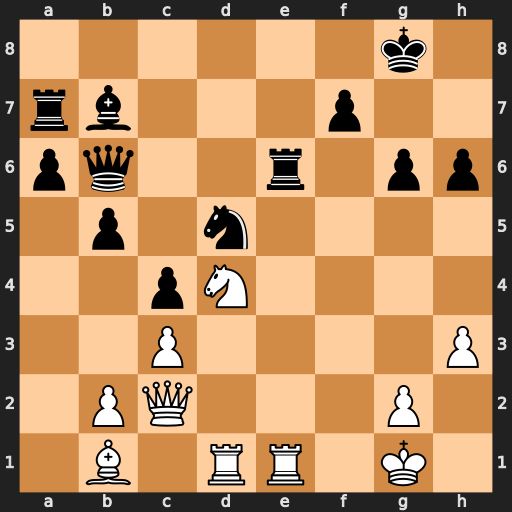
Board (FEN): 6k1/rb3p2/pq2r1pp/1p1n4/2pN4/2P4P/1PQ3P1/1B1RR1K1
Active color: w
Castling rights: -
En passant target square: -
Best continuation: Rxe6 fxe6 Qxg6+